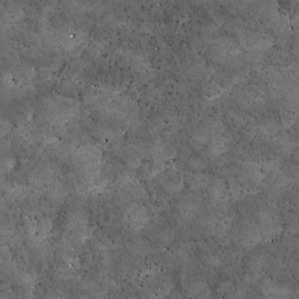
Label: non_frost